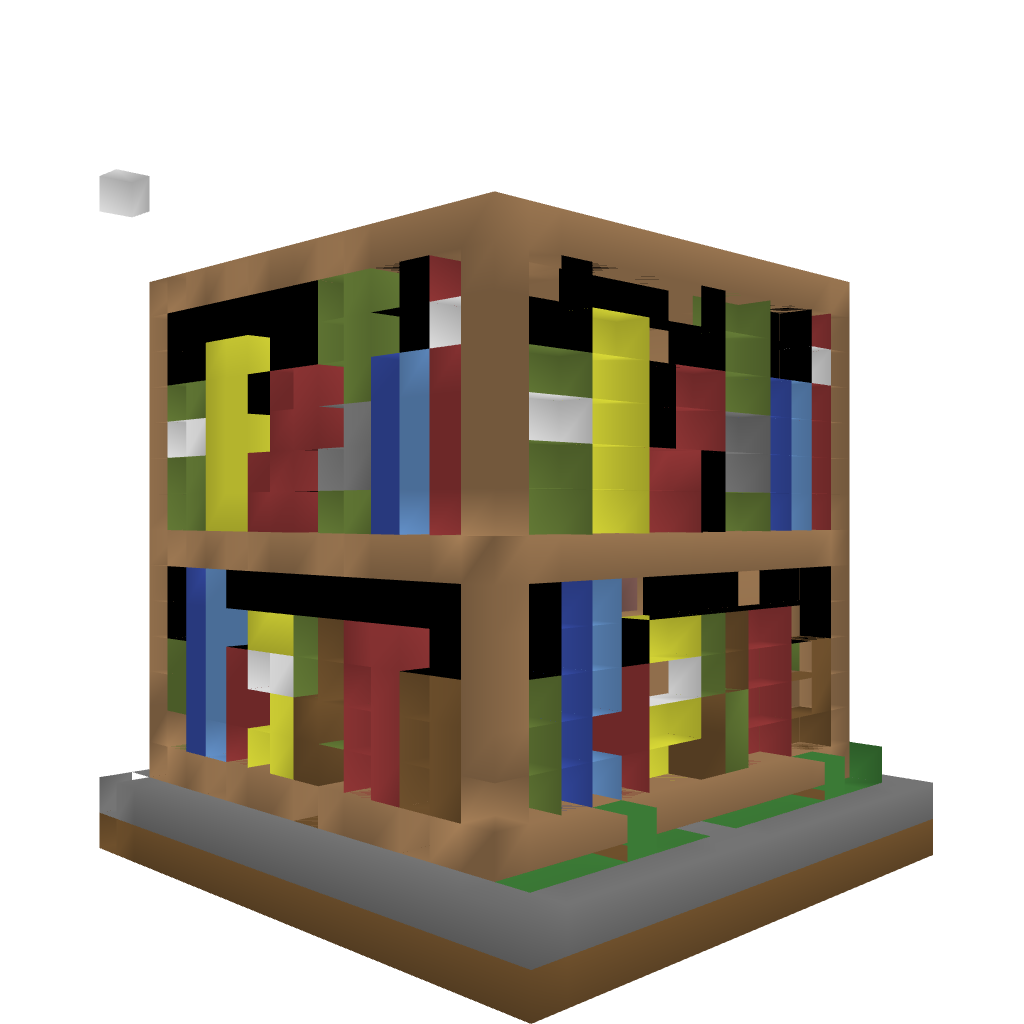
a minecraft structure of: Enchantment library bad low quality